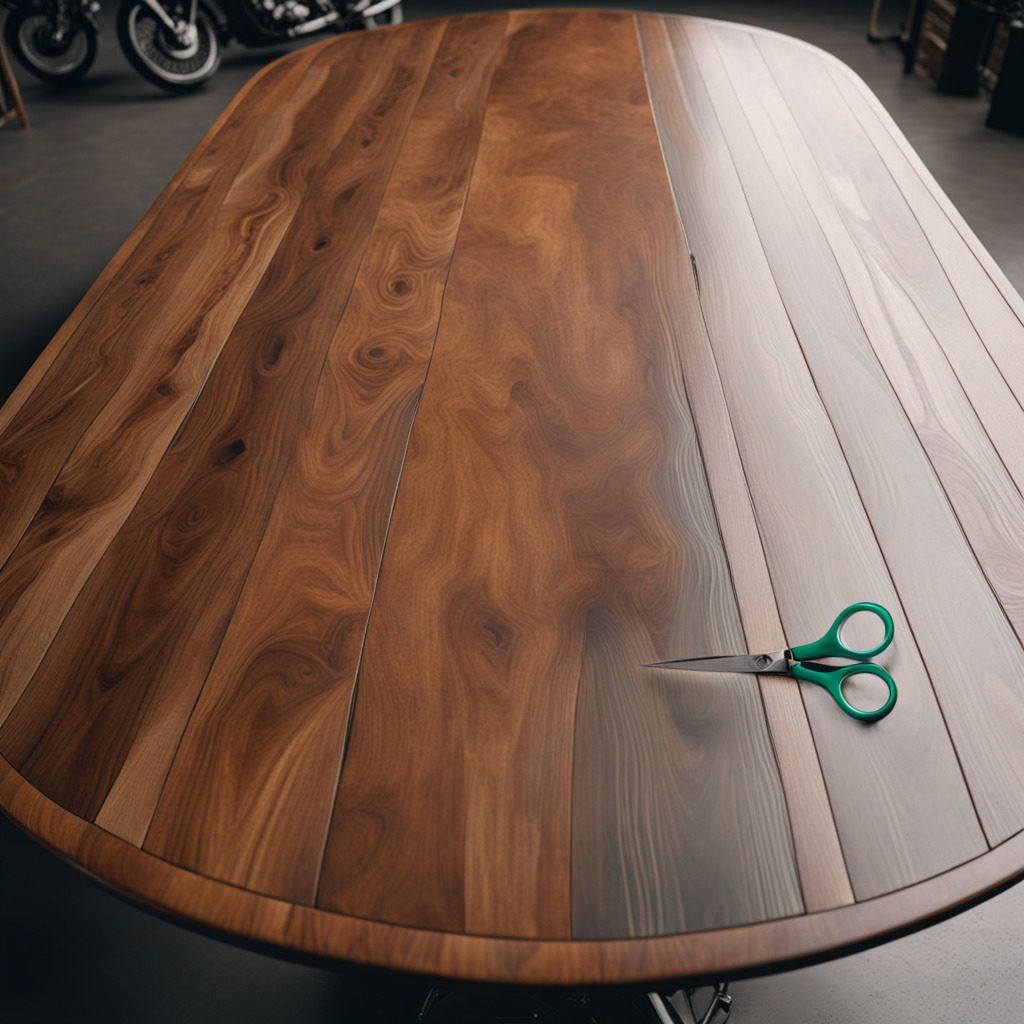
A scissor lies on the oil-spilled wooden table in a vintage motorcycle garage.